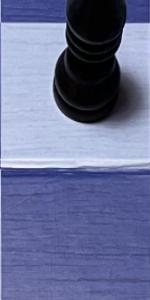
Label: Empty